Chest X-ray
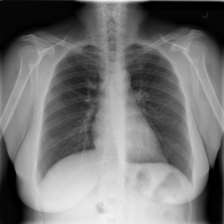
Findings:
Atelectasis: negative
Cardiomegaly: negative
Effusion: negative
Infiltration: positive
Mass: negative
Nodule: negative
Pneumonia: negative
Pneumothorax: negative
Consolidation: negative
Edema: negative
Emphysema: negative
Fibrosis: negative
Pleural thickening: negative
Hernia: negative